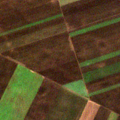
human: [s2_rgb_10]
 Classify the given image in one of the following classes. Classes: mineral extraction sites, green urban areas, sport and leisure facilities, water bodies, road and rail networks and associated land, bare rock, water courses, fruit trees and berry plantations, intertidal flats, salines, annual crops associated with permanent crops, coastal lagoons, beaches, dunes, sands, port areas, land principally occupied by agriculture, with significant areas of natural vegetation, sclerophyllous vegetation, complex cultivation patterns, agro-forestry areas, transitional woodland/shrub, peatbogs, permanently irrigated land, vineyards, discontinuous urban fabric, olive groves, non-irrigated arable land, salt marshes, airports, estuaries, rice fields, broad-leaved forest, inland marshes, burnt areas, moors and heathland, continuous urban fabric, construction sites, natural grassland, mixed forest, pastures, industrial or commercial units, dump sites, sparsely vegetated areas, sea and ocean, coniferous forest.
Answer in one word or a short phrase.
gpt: non-irrigated arable land